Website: walmart
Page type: customer-info-address
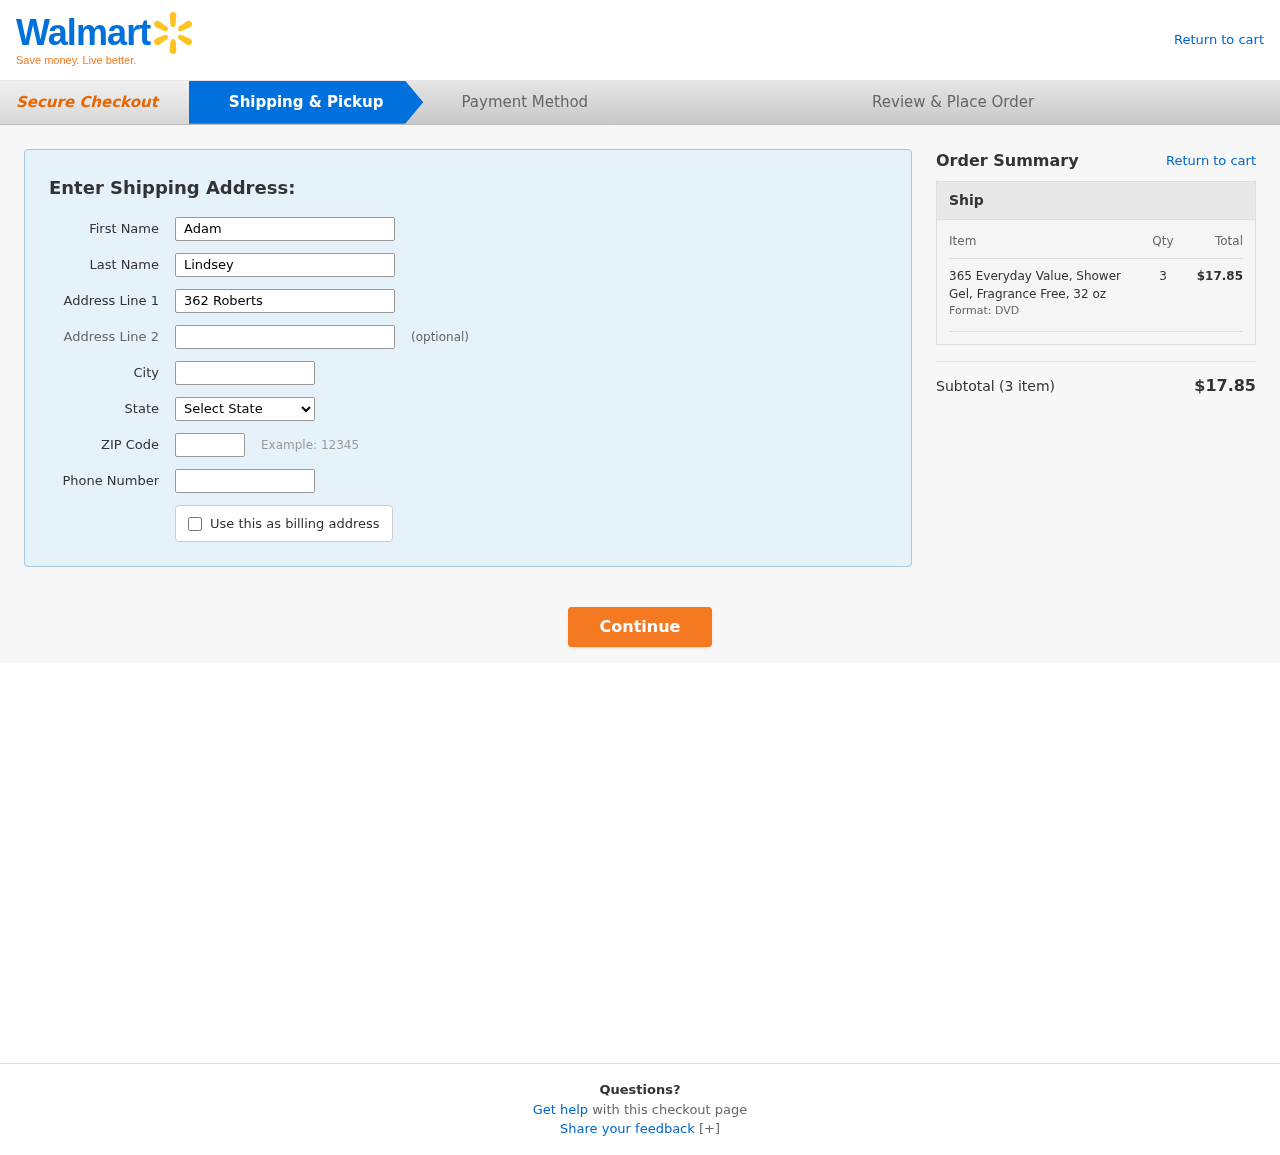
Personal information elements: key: PII_CITY
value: Baileyton
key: PII_FIRSTNAME
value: Adam
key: PII_LASTNAME
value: Lindsey
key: PII_PHONE
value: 5172084790
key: PII_POSTCODE
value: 85837
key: PII_STATE
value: Georgia
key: PII_STREET
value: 362 Roberts Grove
Product elements: key: PRODUCT1_NAME
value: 365 Everyday Value, Shower Gel, Fragrance Free, 32 oz
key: PRODUCT1_QUANTITY
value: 3
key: PRODUCT1_LINE_TOTAL
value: $17.85
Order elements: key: ORDER_NUM_ITEMS
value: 3
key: ORDER_SUBTOTAL
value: $17.85